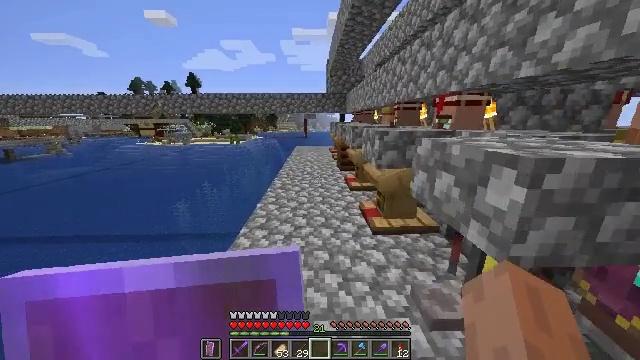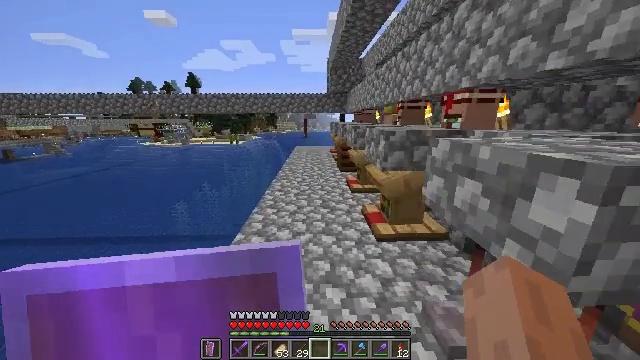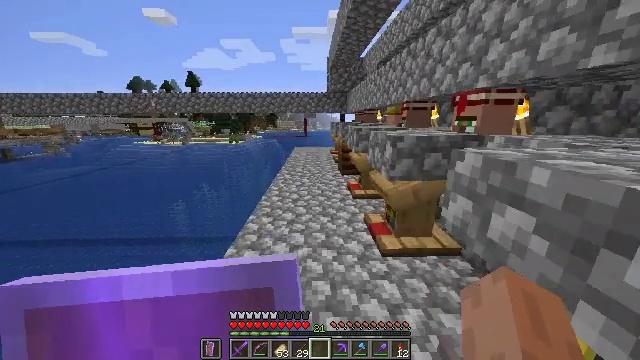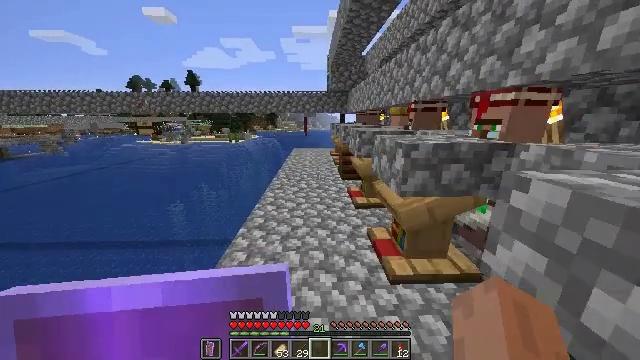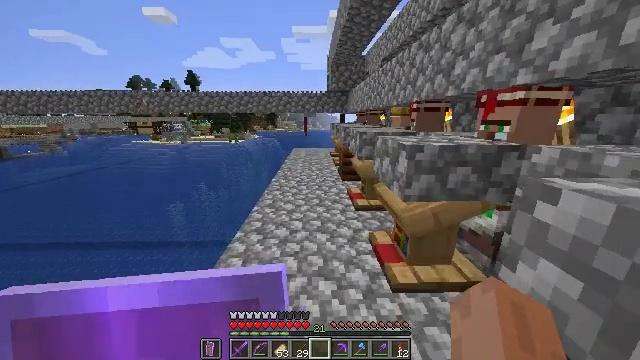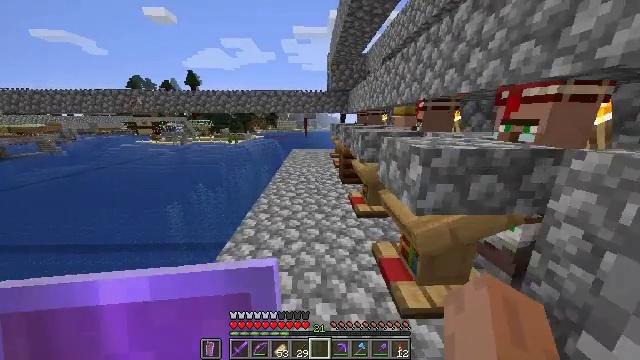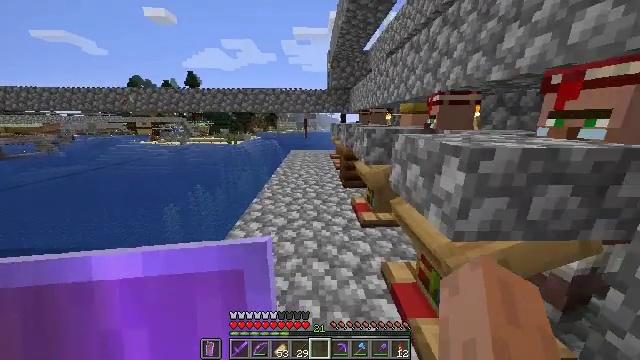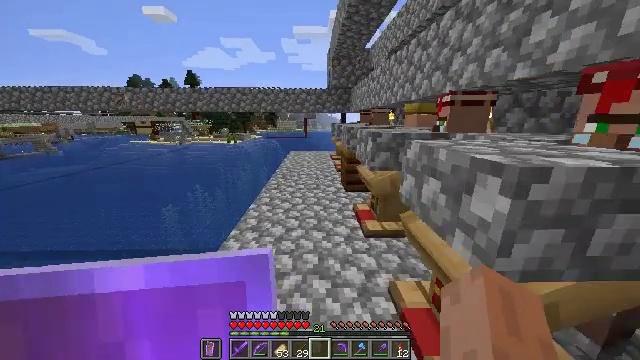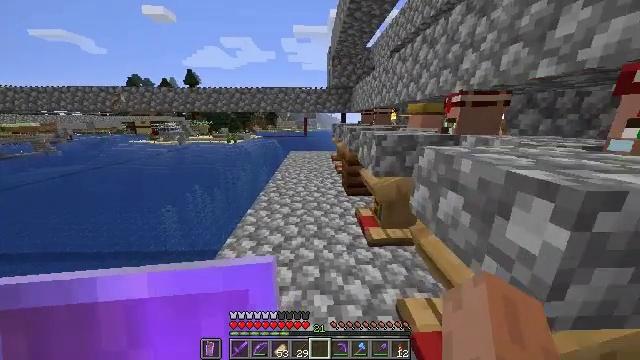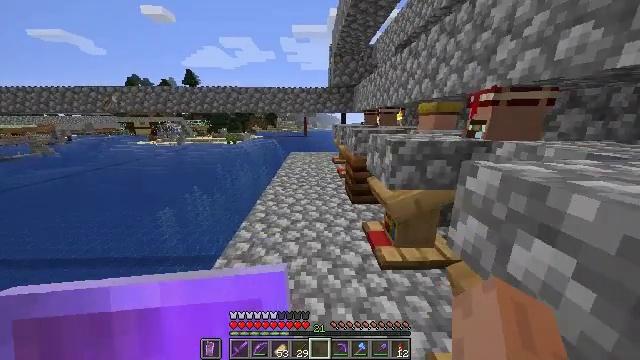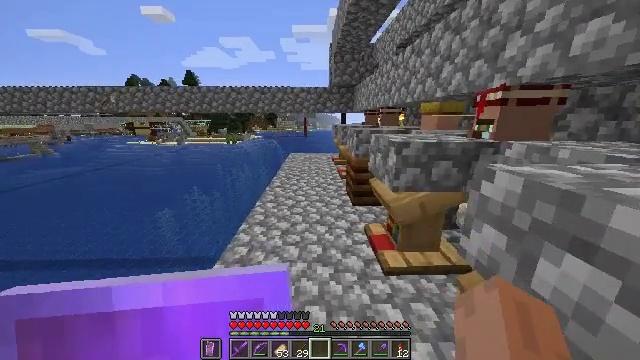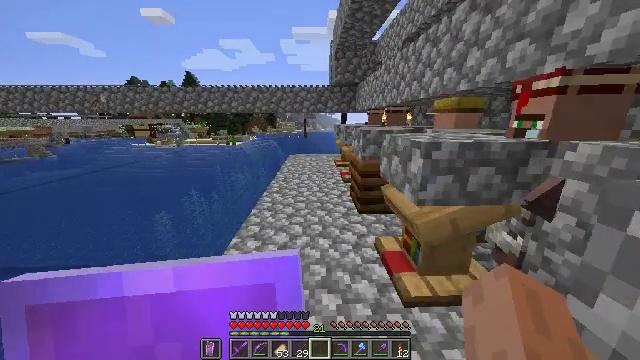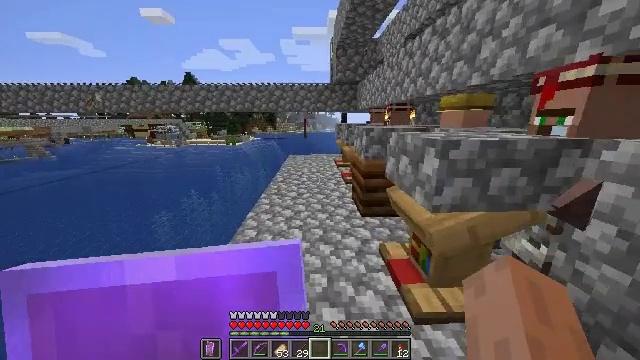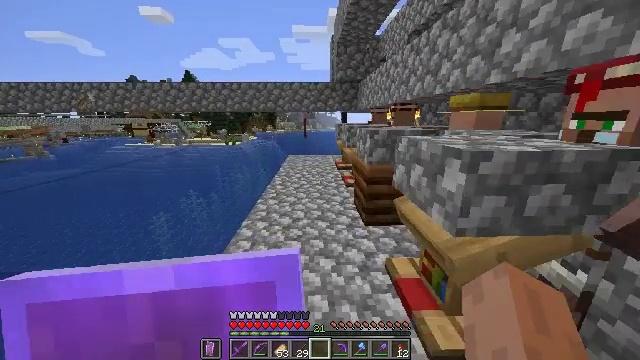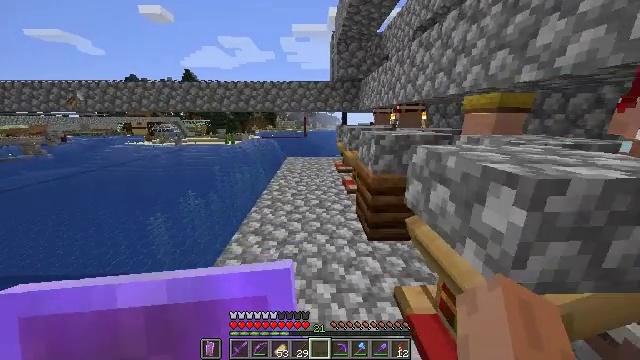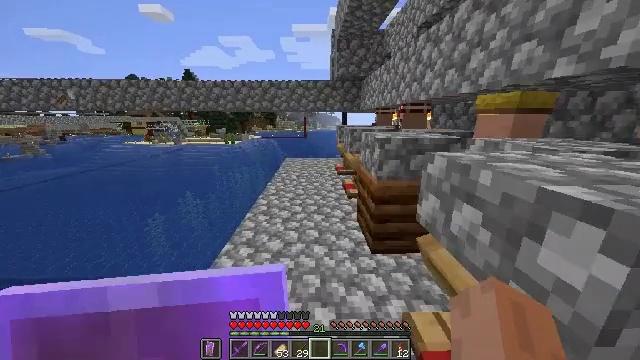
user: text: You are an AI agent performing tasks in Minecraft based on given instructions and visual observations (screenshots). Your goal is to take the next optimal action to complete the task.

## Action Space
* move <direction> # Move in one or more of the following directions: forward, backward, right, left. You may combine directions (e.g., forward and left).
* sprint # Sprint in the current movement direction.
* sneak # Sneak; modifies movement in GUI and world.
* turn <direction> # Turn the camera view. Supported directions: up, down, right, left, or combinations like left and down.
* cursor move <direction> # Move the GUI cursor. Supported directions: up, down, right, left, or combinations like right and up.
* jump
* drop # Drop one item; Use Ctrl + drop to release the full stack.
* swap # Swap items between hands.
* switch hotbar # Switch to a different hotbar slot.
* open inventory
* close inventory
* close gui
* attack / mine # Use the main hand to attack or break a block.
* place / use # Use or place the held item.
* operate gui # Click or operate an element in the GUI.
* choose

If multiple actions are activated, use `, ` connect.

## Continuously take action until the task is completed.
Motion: motion action
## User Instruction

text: Drop wheat seeds.
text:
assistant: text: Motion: move forward, sprint
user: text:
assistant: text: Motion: move forward, sprint
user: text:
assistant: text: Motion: move forward, sprint
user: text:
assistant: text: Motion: move forward, sprint
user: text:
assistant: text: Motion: move forward, sprint
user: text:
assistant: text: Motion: move forward, sprint
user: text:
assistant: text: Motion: move forward, sprint
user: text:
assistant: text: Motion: move forward, sprint
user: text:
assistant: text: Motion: move forward, sprint
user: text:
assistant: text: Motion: move forward, sprint
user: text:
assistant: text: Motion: move forward, sprint
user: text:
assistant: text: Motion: move forward, sprint
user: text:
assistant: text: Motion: move forward, sprint
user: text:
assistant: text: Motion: move forward, sprint
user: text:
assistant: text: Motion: move forward, sprint
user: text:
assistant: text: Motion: move forward, sprint
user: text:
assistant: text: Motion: move forward, sprint
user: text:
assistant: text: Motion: move forward, sprint
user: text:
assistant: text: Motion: move forward, sprint
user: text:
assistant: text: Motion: move forward, sprint
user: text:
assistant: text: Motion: move forward, sprint
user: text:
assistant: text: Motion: move forward, sprint, turn down
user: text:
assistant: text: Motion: move forward, sprint, turn down
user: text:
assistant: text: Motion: move forward, sprint, turn down
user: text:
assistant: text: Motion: move forward, sprint
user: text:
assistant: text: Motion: move forward, sprint
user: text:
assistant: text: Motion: move forward, sprint
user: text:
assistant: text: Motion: move forward, sprint
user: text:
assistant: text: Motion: move forward, sprint
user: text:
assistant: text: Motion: move forward, sprint